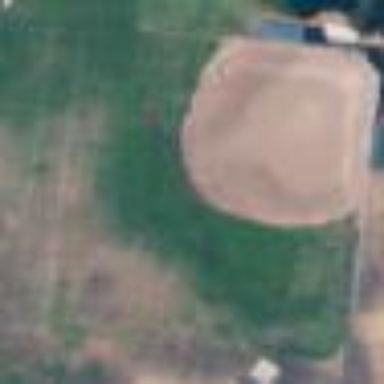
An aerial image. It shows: Softball pitch for leisure and sport activities.